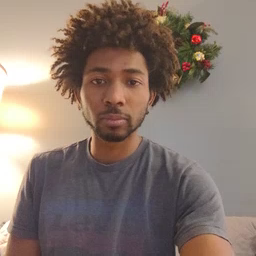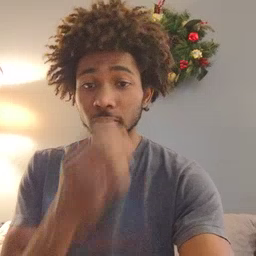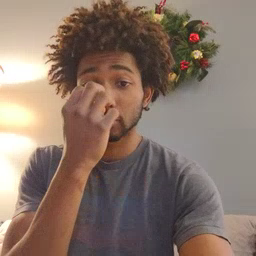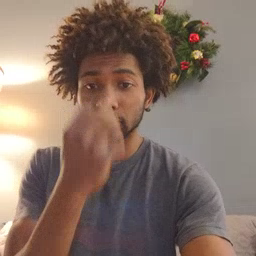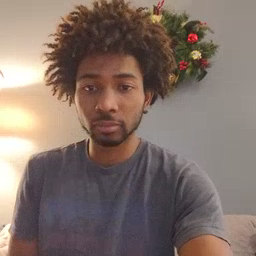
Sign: clown